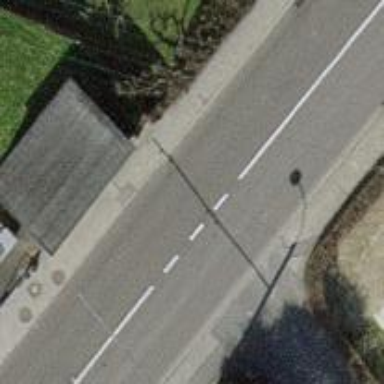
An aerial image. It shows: Post box is visible.